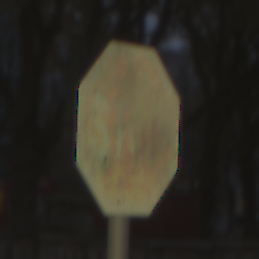
Verkehrszeichen: Stop
Umgebung: Outdoor, Urban
Tageszeit: SunriseSunset
Wetter: PartlyCloudy
Licht: Natural
Jahreszeit: NotSpecified
Kontrast: LowContrast